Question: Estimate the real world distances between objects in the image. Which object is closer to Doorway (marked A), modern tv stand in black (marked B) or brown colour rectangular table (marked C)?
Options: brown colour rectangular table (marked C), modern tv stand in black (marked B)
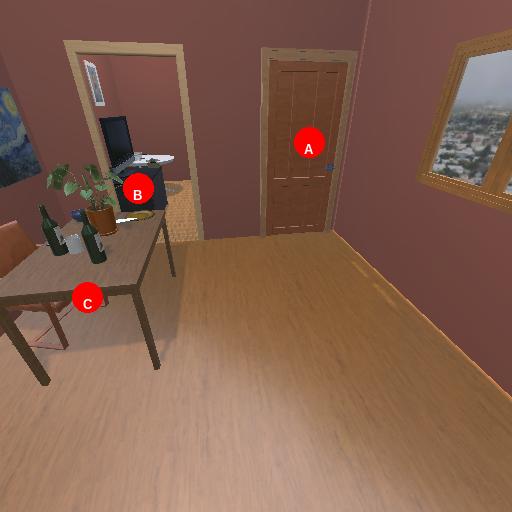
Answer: brown colour rectangular table (marked C)